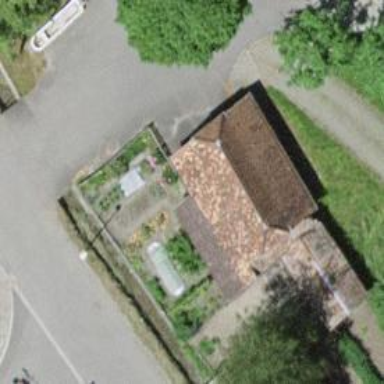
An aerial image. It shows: Garage.